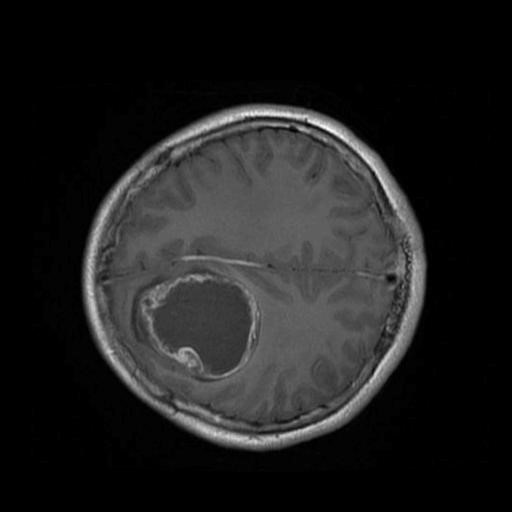
Label: brain_glioma